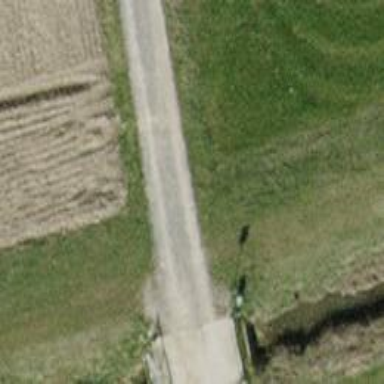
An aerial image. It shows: Track road on bridge with pebblestone surface.